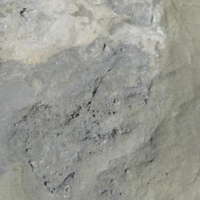
EUNIS habitat code: 48
Species observed at this site:
Ranunculus glacialis
Androsace alpina